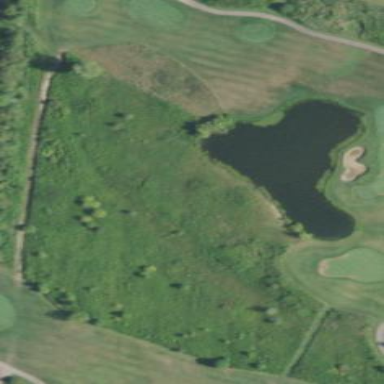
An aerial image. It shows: Golf rough area.